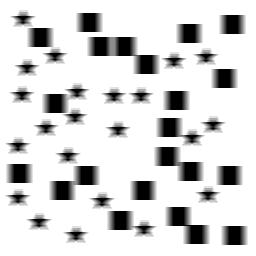
Squares: 22
Triangles: 0
Stars: 22
Total shapes: 44